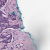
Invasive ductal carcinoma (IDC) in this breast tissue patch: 0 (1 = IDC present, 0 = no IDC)